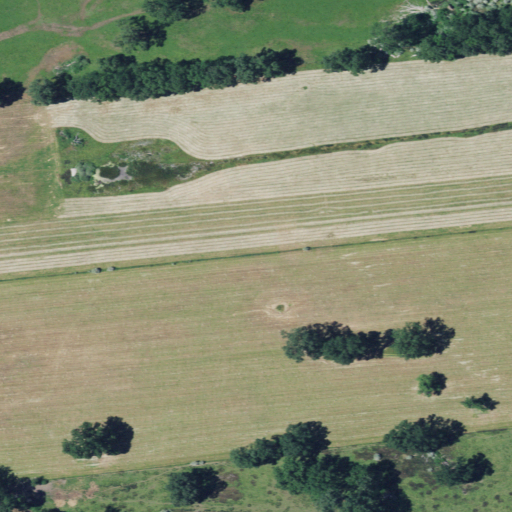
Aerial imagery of valley in California named Round Valley containing pasture, shrub, evergreen forest, and deciduous forest